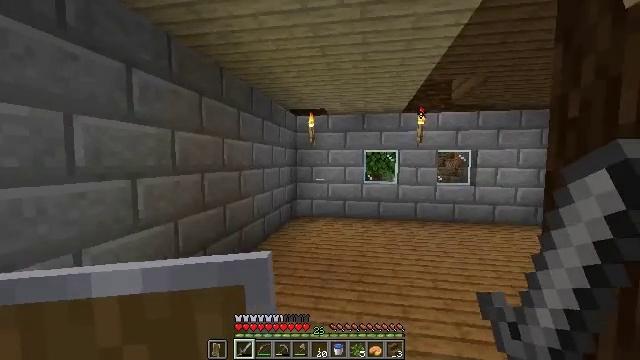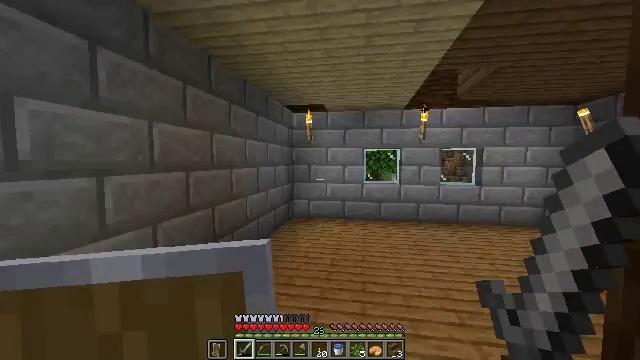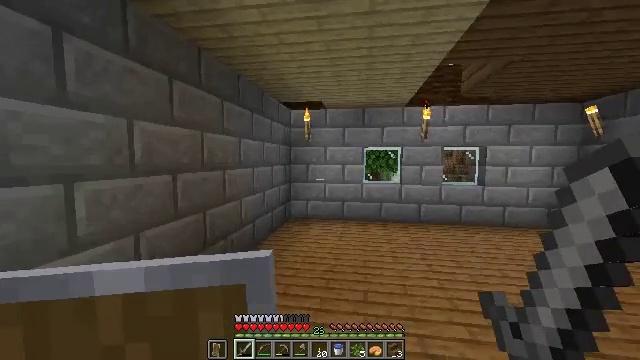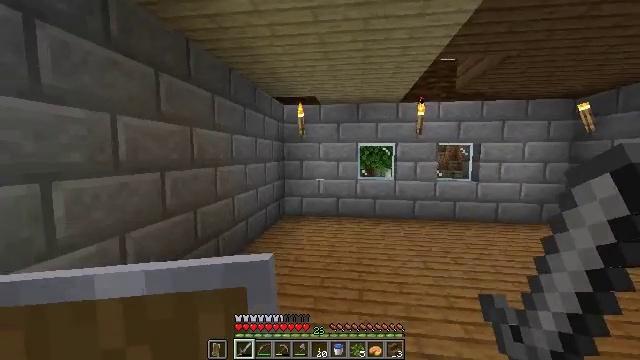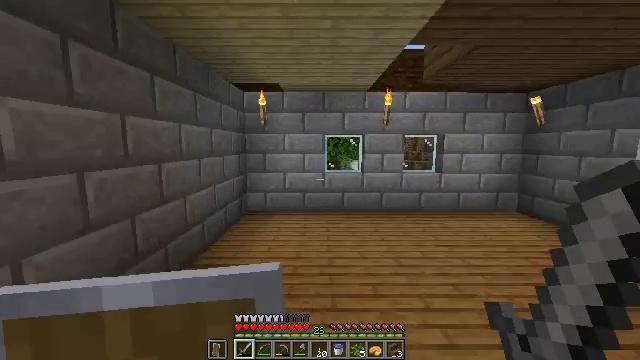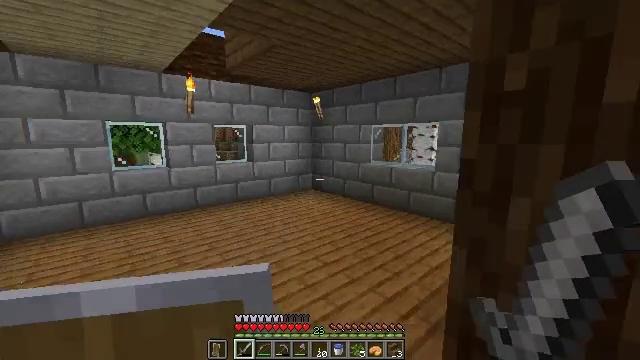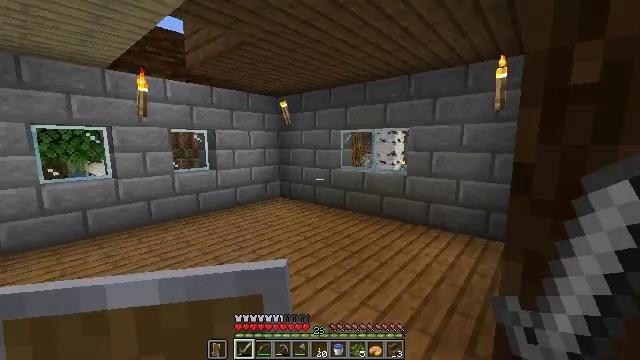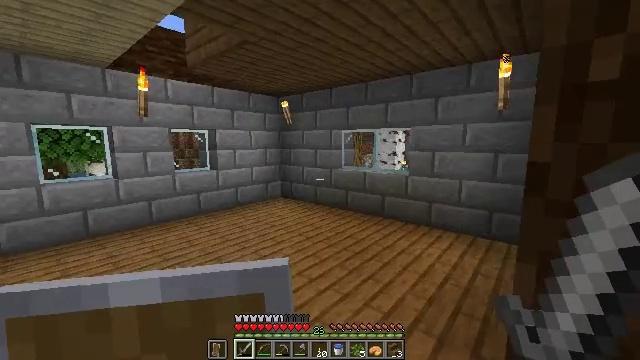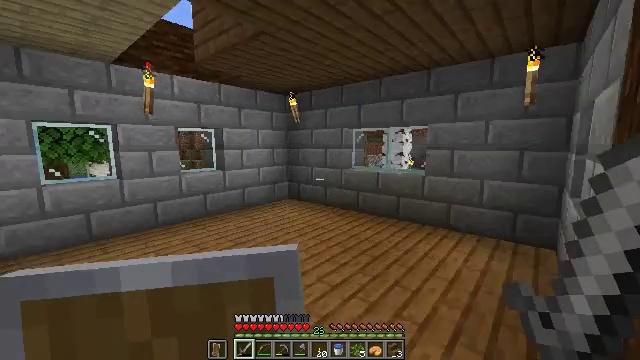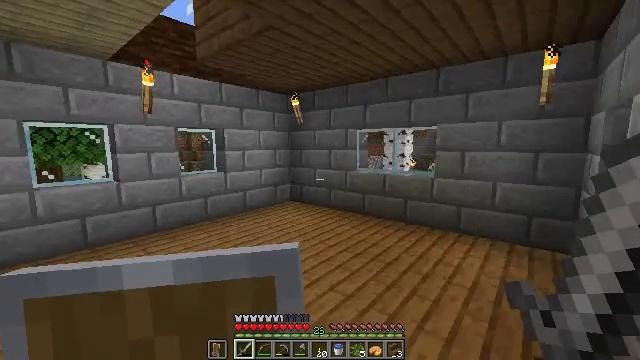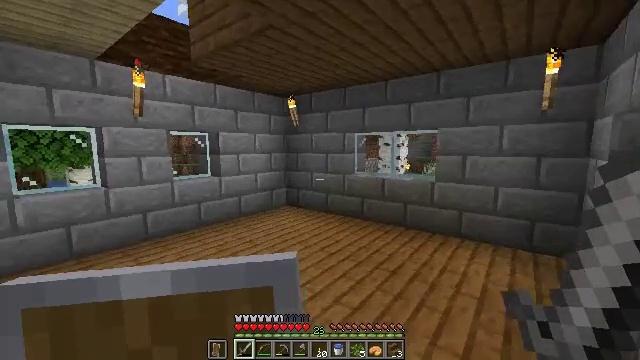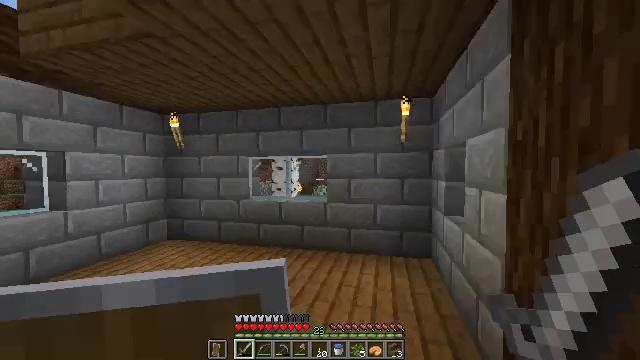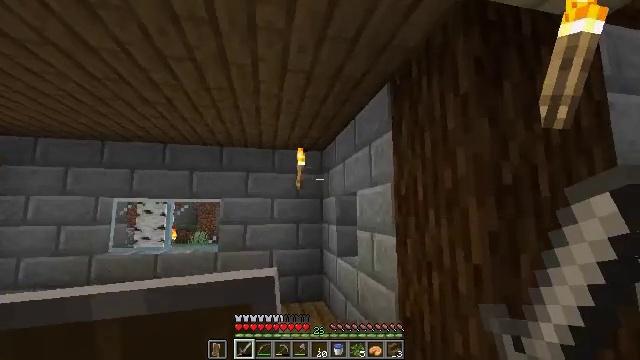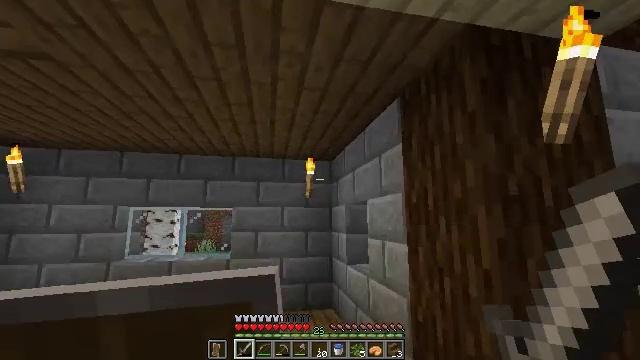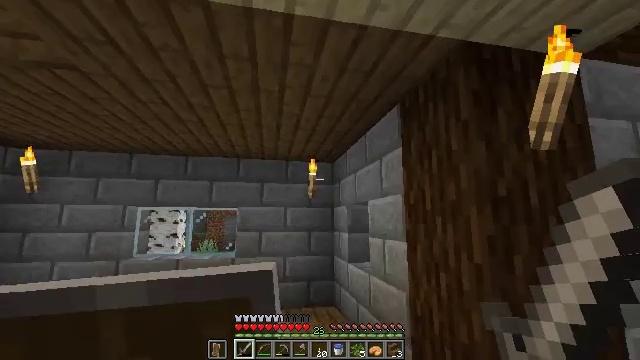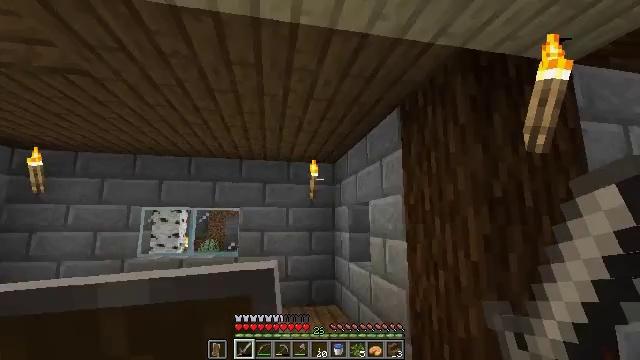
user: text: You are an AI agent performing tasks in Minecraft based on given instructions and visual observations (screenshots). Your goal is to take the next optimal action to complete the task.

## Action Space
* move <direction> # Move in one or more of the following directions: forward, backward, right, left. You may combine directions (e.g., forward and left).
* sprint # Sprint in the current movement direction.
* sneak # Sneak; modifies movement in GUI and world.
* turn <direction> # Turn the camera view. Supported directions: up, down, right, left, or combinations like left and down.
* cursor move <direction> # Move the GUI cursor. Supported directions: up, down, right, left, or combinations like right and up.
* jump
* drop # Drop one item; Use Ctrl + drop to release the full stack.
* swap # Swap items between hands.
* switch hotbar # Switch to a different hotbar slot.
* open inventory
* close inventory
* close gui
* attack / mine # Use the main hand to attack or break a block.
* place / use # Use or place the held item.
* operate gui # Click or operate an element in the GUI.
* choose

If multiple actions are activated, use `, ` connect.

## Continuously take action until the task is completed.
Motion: motion action
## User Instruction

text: Mine the birch planks.
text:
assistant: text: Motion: move forward
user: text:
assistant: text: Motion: move forward
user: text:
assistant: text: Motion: move forward, turn right
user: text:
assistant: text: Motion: move forward, turn right and down
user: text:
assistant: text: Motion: move forward and move left, turn right and down
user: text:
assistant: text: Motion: move forward and move left, turn right and up
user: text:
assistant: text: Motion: move forward and move left
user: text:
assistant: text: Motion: move forward and move left
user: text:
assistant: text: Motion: move forward and move left
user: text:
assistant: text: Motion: move forward and move left, turn right
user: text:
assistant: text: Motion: move left, turn right and up
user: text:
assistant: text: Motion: move back and move left, turn right and up
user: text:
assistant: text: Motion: move back, turn up
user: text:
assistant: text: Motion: move back
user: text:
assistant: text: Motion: no_op
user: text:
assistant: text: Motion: turn down
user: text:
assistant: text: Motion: turn left and down
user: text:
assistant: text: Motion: turn down
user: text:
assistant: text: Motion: turn right and down
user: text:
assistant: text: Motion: turn left
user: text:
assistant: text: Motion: turn left and down
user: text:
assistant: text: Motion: turn left
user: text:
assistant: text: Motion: no_op
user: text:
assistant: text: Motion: move forward and move left
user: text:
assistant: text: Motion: move forward and move left
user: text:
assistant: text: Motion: move forward and move left, turn right
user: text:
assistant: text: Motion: move forward and move left, turn right
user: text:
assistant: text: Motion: move forward and move left, turn right
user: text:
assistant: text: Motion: move forward and move left, turn right
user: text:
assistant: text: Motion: move forward and move left